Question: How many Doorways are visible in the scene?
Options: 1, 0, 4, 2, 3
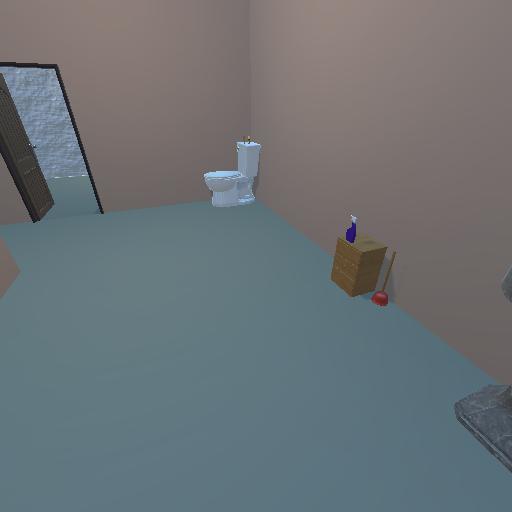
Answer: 1